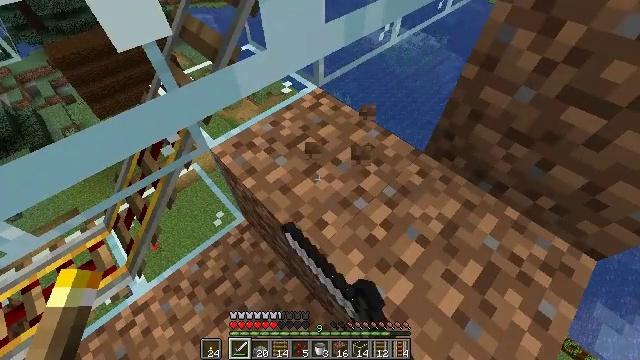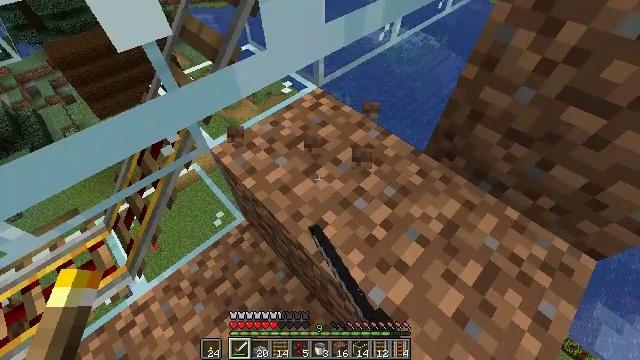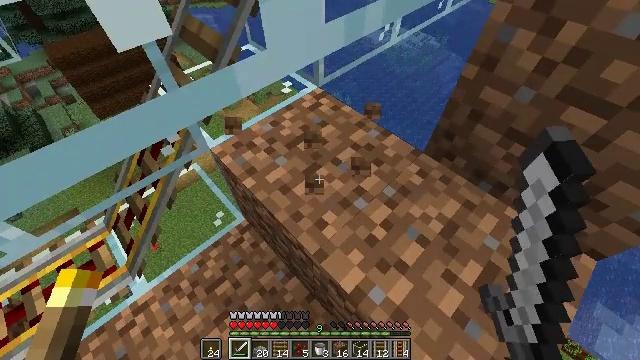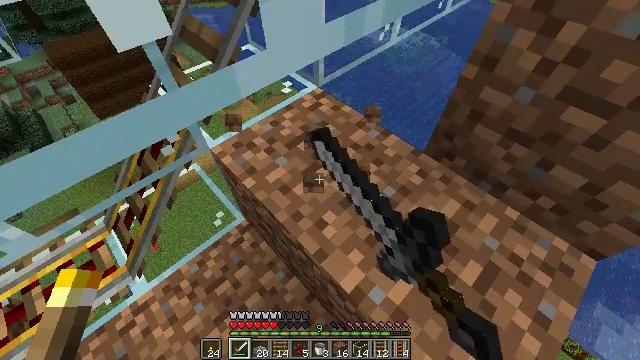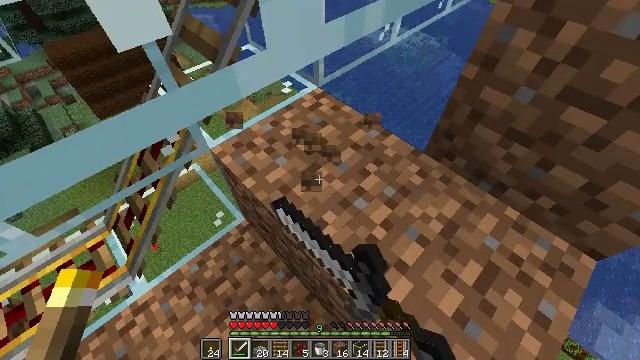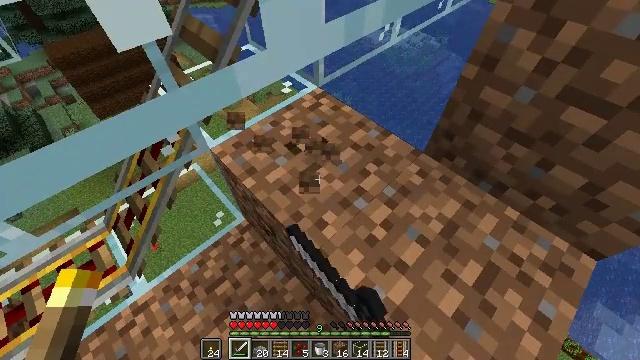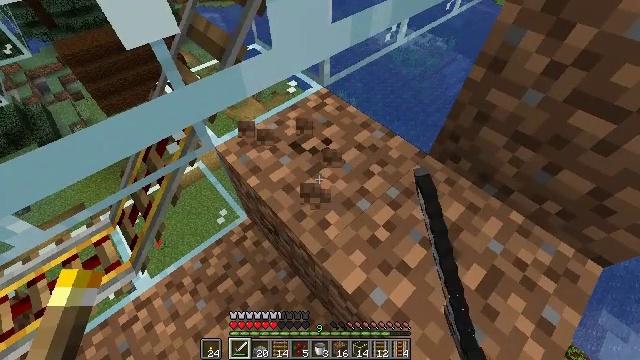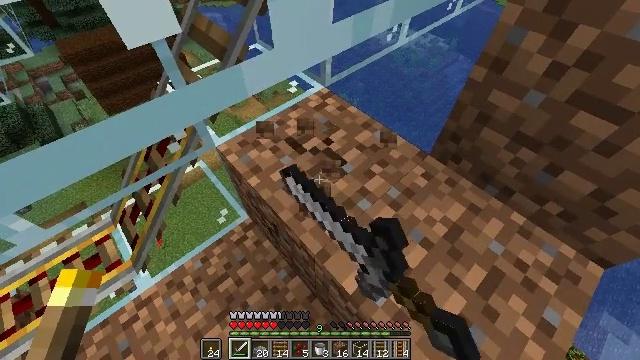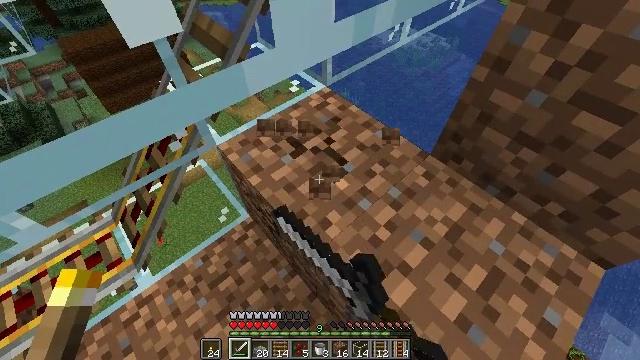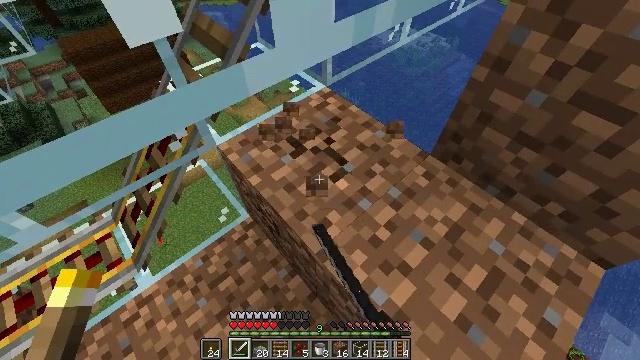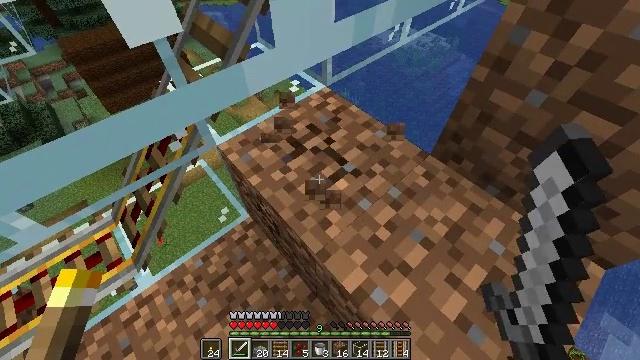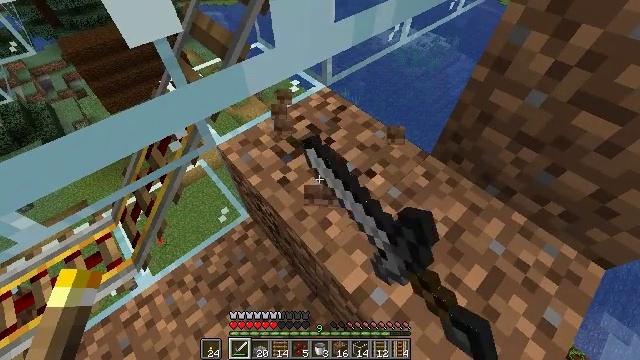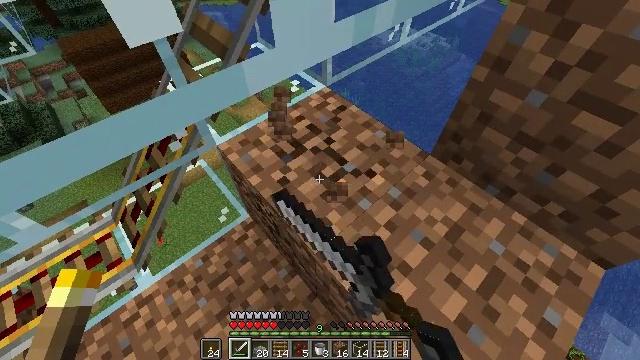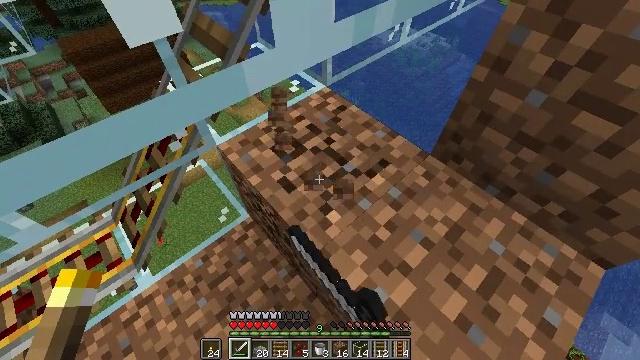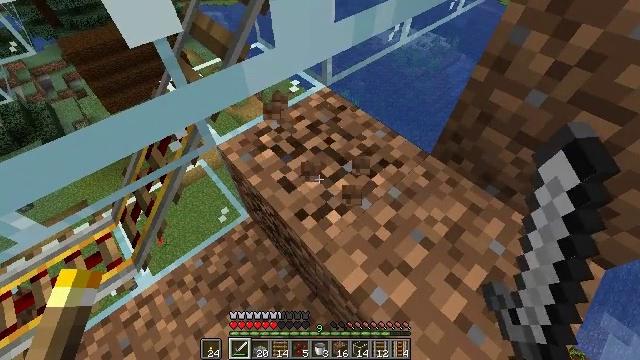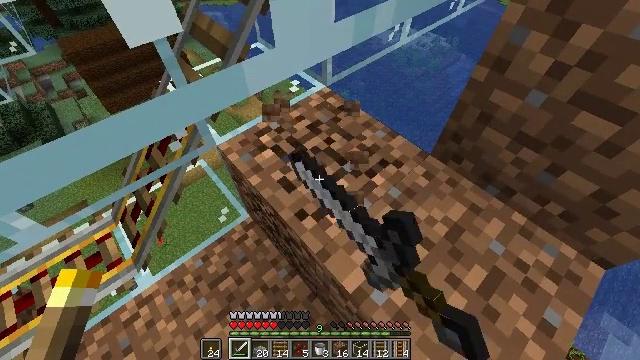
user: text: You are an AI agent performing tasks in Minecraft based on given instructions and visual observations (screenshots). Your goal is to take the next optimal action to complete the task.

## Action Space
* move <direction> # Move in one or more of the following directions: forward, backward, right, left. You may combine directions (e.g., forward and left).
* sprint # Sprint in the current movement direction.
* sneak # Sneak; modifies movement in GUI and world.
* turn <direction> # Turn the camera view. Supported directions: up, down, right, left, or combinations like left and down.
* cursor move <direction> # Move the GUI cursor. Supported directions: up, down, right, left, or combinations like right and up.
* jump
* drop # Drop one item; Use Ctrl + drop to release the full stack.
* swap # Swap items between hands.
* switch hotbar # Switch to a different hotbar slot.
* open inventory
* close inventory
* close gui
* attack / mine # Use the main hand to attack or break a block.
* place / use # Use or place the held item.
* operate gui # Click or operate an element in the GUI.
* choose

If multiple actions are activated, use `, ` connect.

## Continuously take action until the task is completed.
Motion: motion action
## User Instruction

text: Attack the ground to gather dirt.
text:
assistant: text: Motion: sneak, attack / mine
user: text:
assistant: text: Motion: sneak, attack / mine
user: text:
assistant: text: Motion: sneak, attack / mine
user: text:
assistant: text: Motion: sneak, attack / mine
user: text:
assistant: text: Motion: sneak, attack / mine
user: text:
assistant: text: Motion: sneak, turn left, attack / mine
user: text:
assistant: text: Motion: sneak, attack / mine
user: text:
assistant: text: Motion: sneak, attack / mine
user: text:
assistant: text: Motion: sneak, attack / mine
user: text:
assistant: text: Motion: sneak, attack / mine
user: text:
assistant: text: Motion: sneak, attack / mine
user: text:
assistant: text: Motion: sneak, attack / mine
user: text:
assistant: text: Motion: sneak, attack / mine
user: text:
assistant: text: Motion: sneak, attack / mine
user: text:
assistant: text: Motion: sneak, attack / mine
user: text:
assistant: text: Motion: sneak, attack / mine
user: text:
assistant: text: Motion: sneak, attack / mine
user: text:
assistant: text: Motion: sneak, attack / mine
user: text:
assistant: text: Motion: sneak, attack / mine
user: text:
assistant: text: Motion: sneak, attack / mine
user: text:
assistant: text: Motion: sneak, attack / mine
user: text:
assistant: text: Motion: sneak, attack / mine
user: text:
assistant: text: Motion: sneak, turn left, attack / mine
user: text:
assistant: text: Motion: sneak, turn left, attack / mine
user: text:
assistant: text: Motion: sneak, turn left
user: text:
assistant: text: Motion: sneak, turn left
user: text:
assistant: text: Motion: sneak, turn left
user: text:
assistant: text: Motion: sneak, turn left
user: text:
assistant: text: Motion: move forward, sneak, turn left
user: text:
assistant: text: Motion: move forward